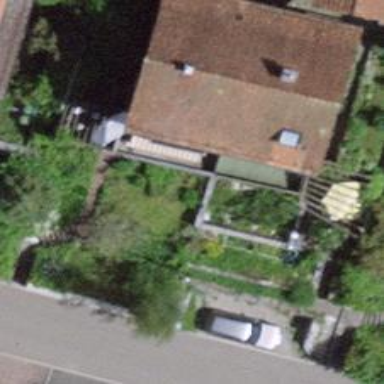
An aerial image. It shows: Semi-detached house.